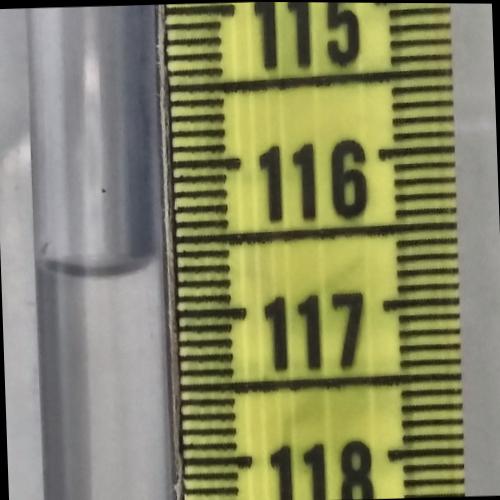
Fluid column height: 116.7 cm